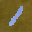
Label: 1